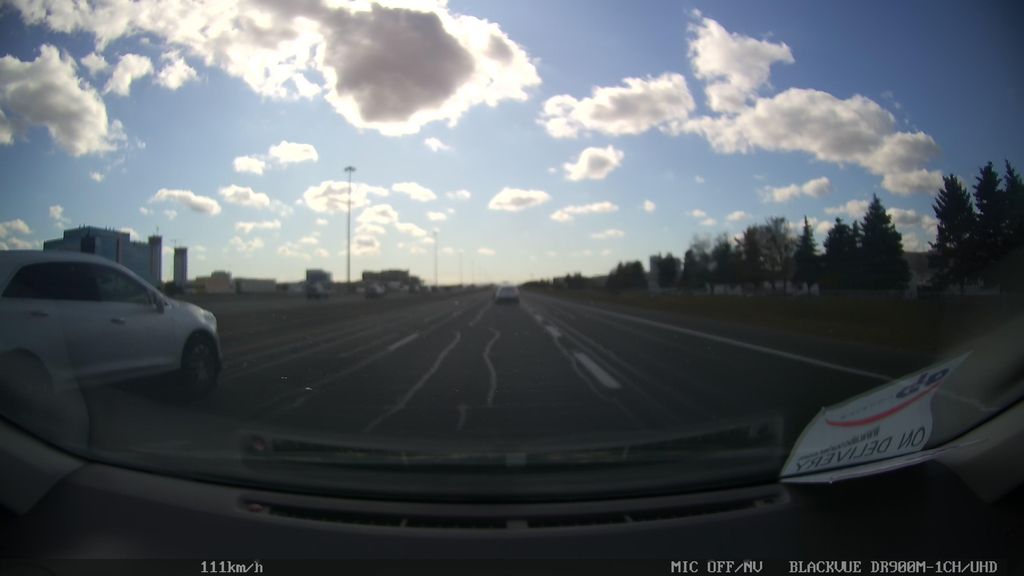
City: toronto